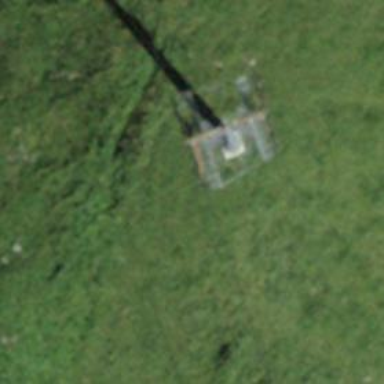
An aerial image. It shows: Pylon for aerialway.